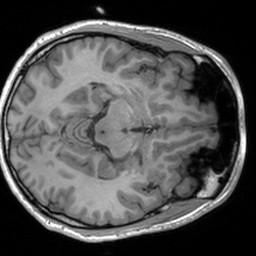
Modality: T1w
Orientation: axial
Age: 25
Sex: male
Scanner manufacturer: siemens
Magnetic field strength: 3 T
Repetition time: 1.9 s
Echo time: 0.00226 s